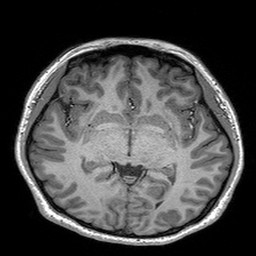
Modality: T1w
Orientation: coronal
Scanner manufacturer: siemens
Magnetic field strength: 3 T
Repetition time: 2.3 s
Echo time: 0.00298 s